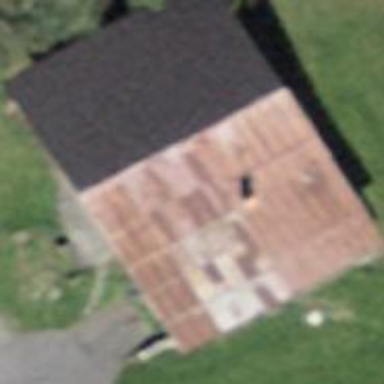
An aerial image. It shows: Farm building.